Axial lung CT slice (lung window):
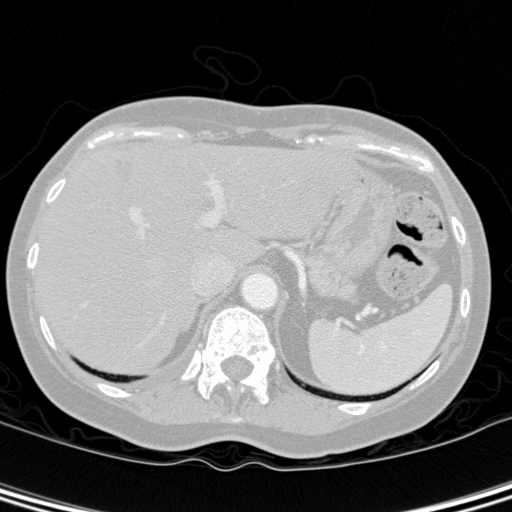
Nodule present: no